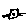
Label: cat